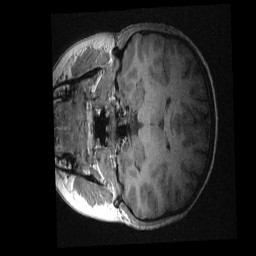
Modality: T1w
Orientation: coronal
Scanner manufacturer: ge
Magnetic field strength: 3 T
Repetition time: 0.007272 s
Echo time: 0.002556 s